Interaction volume radius: 10 \u00c5
Interaction volume height: 20 \u00c5
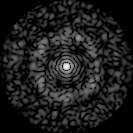
Disorder parameter: 0.8207